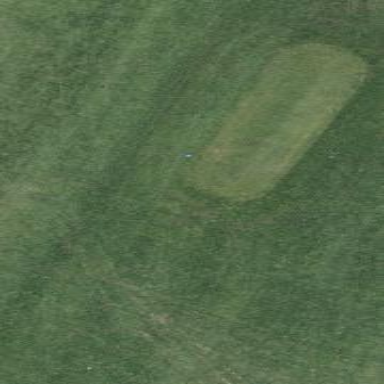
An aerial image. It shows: Golf tee on grassy land.